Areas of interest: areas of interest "Basketball Arena"
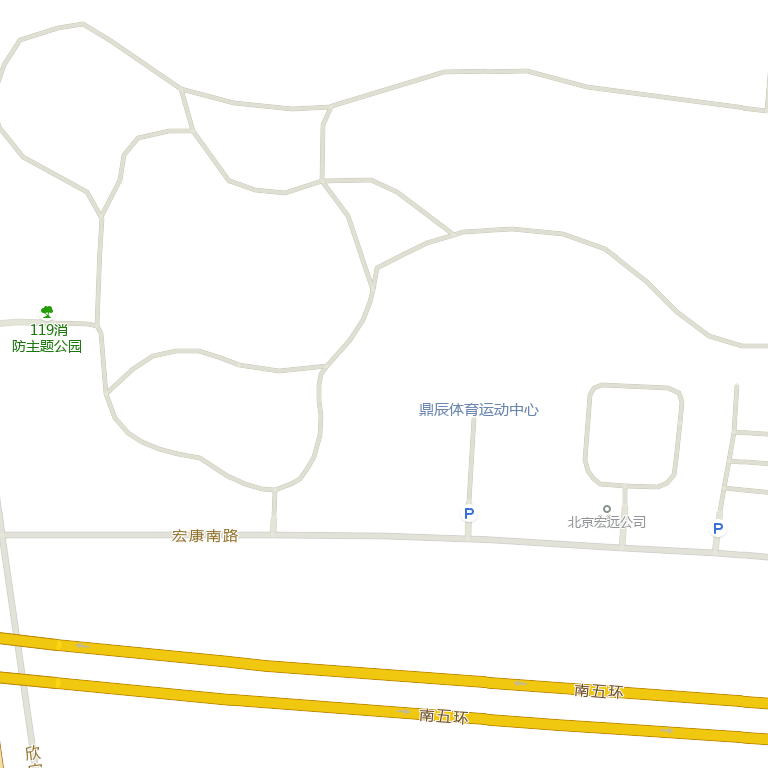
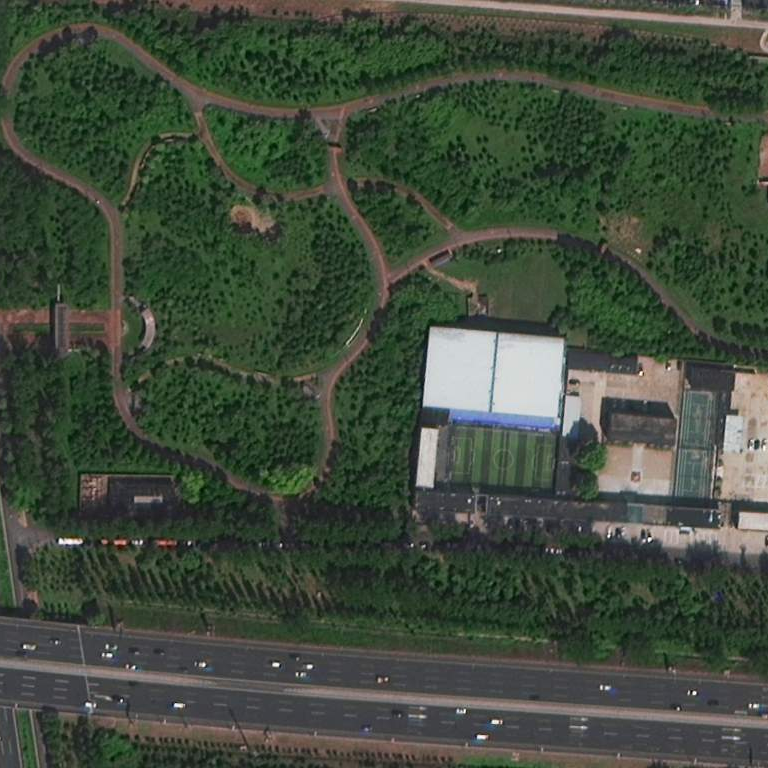